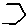
Label: hexagon